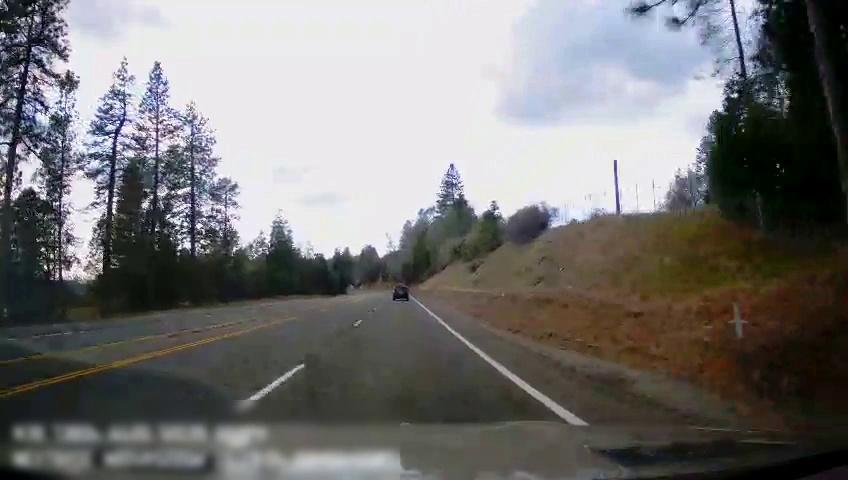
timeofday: Day
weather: Cloudy
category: Drivable Space
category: Vehicles | SUV
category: Lanes | Opposite Lane
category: Lanes | Alternate Lane
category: Lanes | Alternate Lane
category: Lanes | Current Lane
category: Lanes | Current Lane